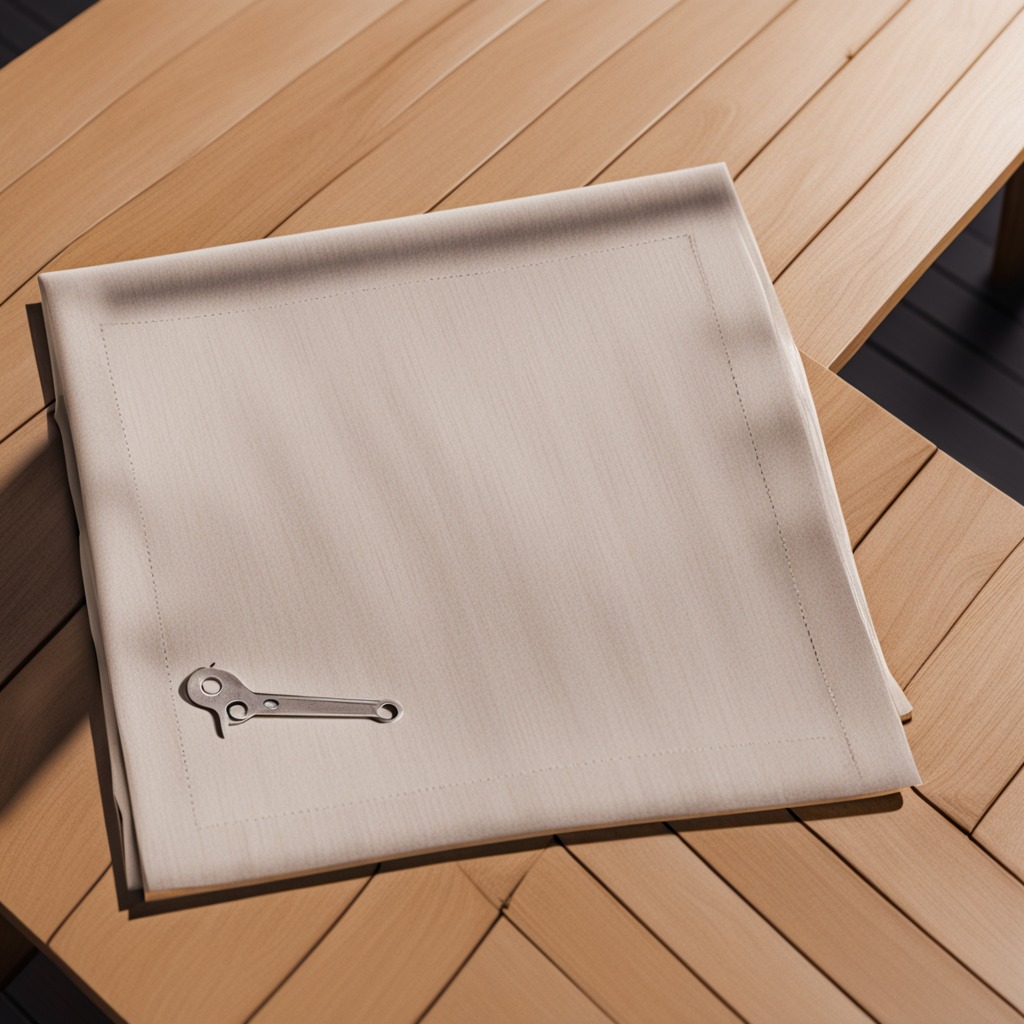
An wrench is lying on a wooden table in an outdoor workshop during daytime bright natural light soft shadows worn but beneath the cloth.